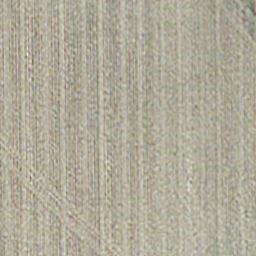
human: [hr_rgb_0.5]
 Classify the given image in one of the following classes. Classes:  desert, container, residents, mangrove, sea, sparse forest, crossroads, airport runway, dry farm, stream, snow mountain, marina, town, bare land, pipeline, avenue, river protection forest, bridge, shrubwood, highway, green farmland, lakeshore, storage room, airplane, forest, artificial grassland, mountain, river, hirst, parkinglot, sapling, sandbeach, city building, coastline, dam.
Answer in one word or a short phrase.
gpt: dry farm